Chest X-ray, AP view. Patient: 43 years old, sex M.
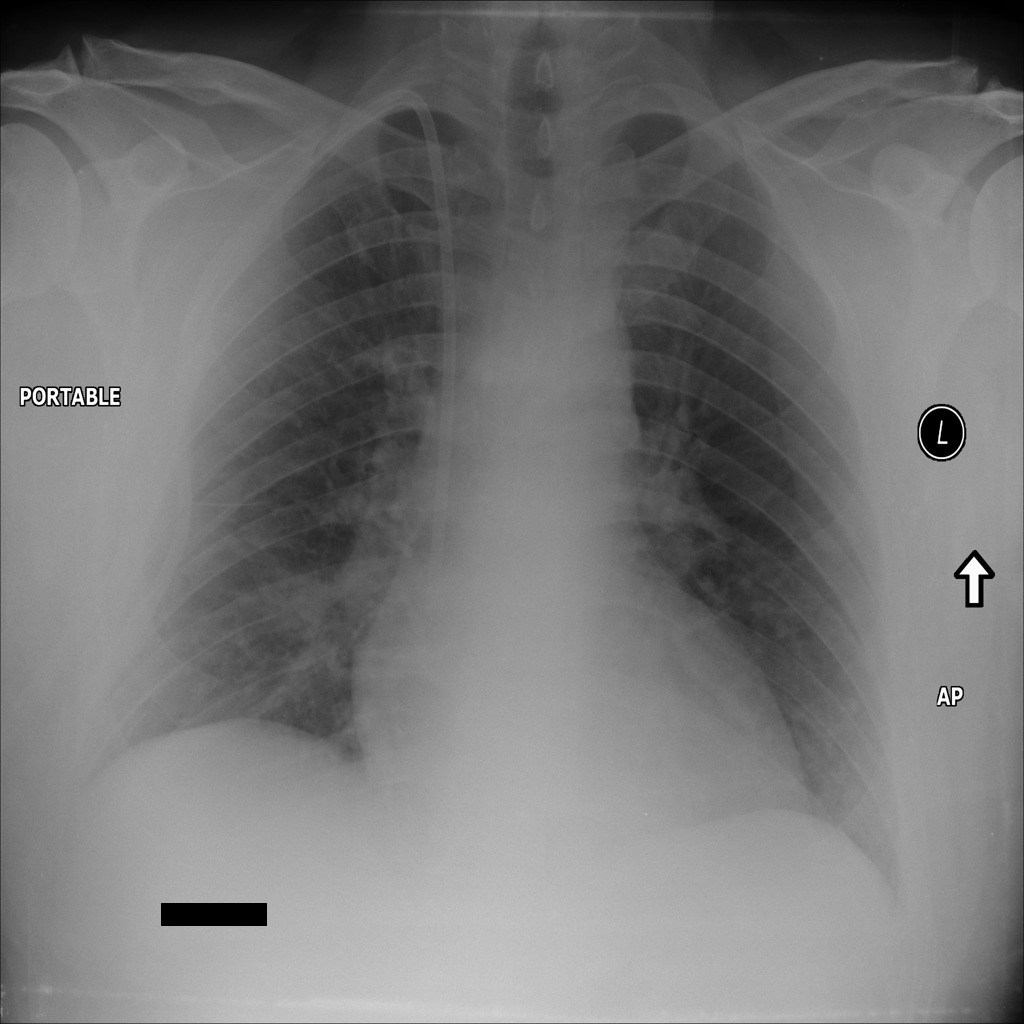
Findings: No Finding